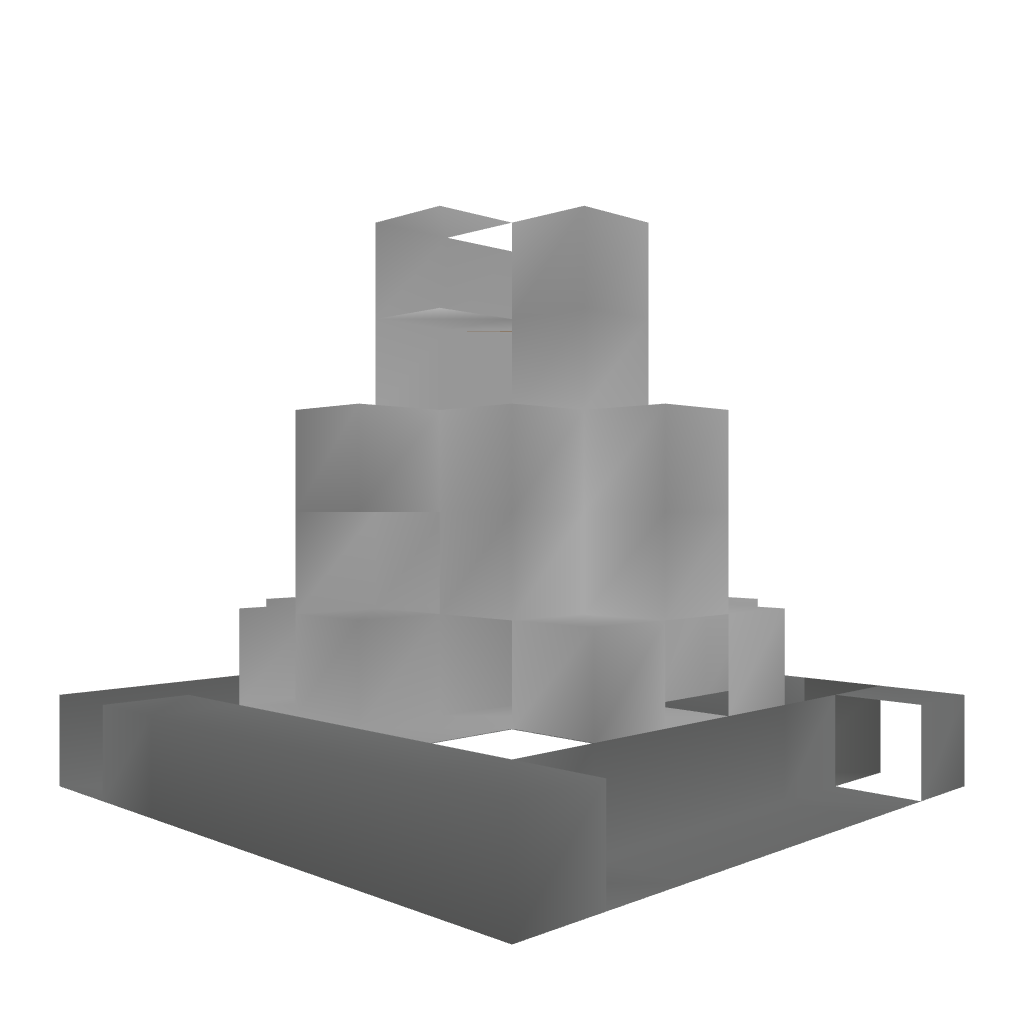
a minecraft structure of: Quartz Fountain